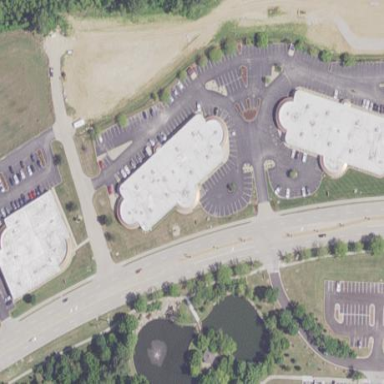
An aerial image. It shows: Commercial building.